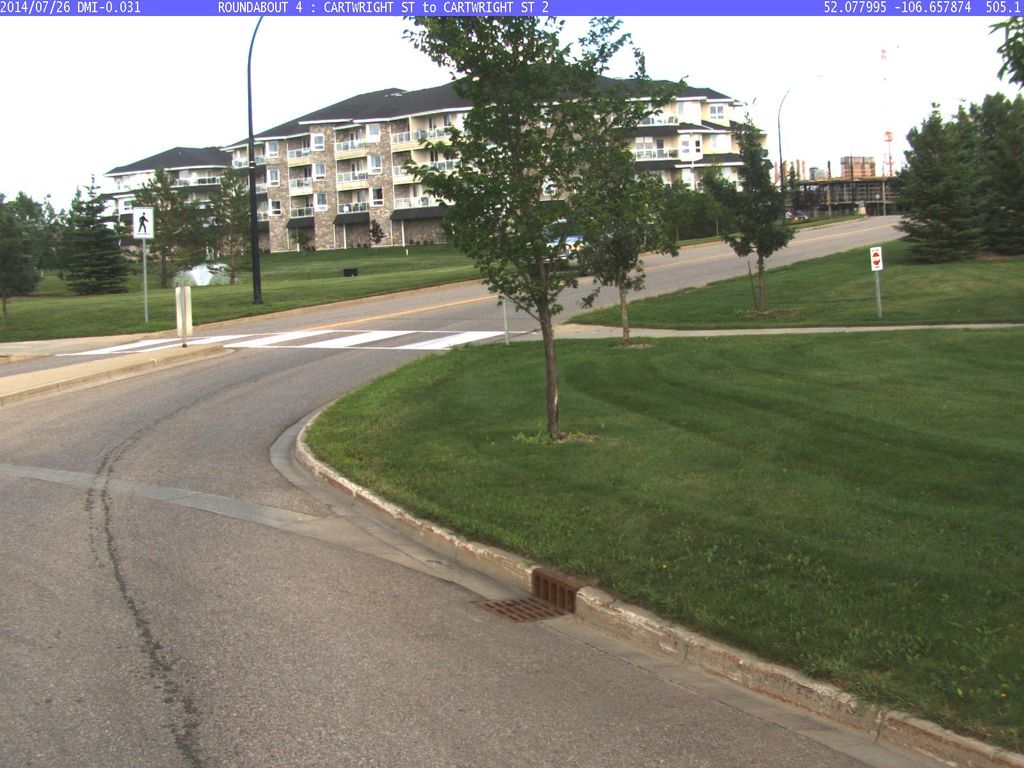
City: saskatoon